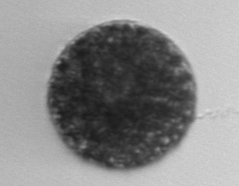
Label: Vicicitus_globosus